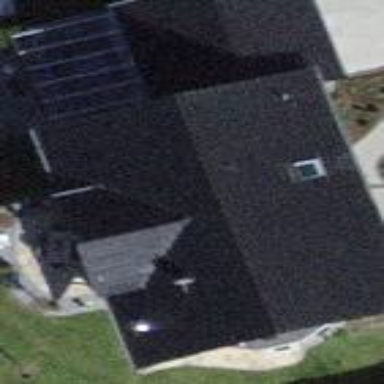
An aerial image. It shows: Simple house.